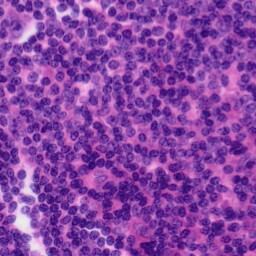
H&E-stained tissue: Tonsil